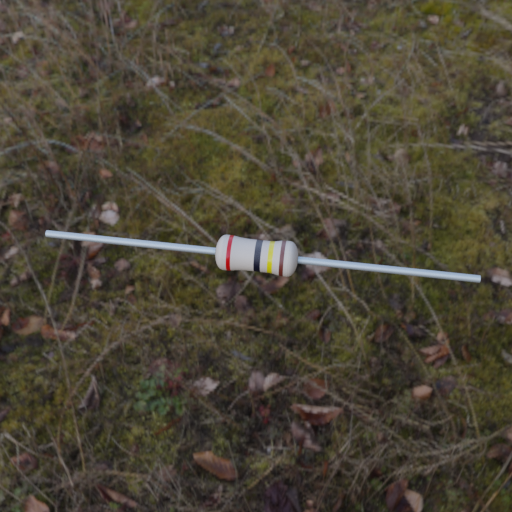
Resistor colour bands (in order): red, black, yellow, brown